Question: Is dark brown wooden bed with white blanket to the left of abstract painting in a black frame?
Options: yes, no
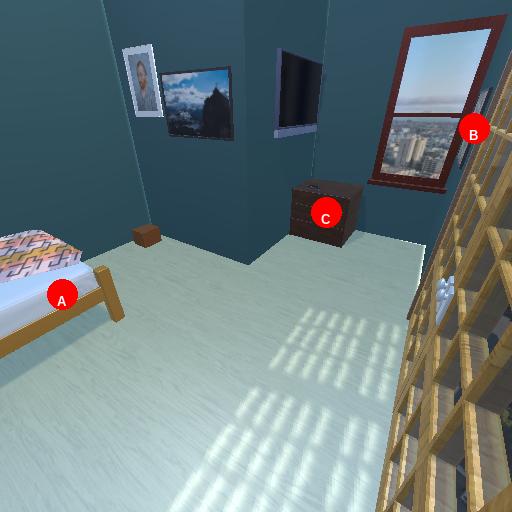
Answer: yes